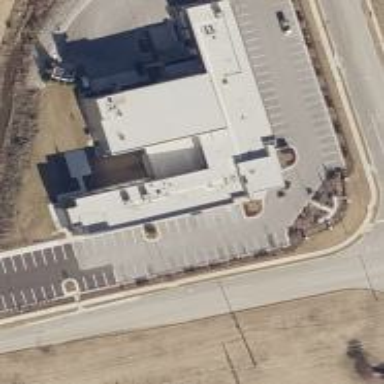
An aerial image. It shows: Commercial building.